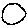
Label: circle